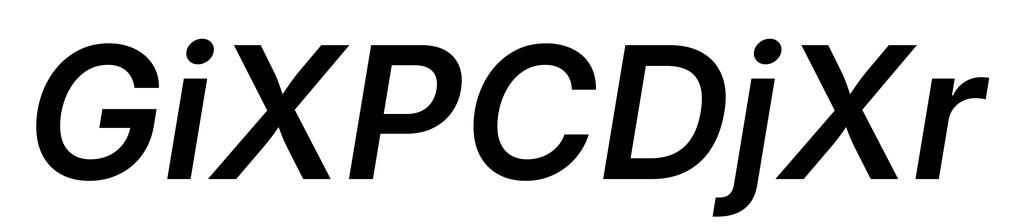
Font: Inter-Italic_SemiBold_Italic